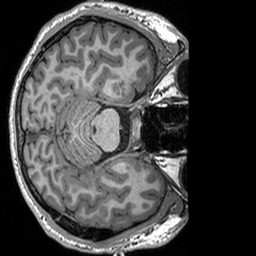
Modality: T1w
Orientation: axial
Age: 19
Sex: male
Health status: healthy
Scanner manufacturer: siemens
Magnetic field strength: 3 T
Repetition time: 2.3 s
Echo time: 0.00298 s